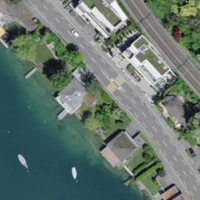
EUNIS habitat code: 57
Species observed at this site:
Cymbalaria muralis